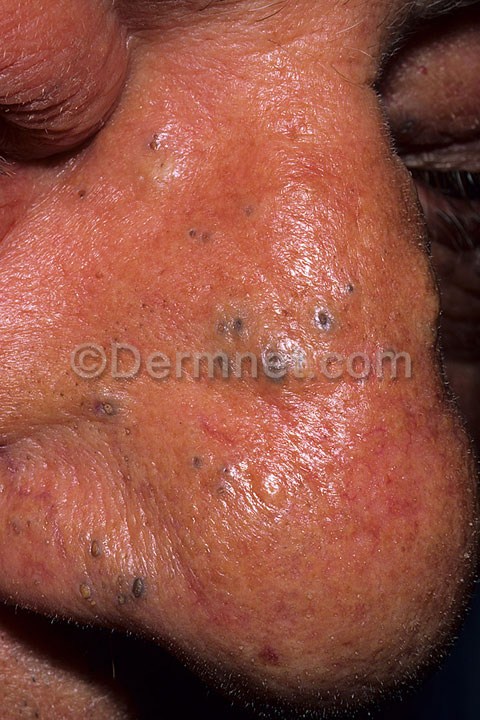
Disease: Light Diseases and Disorders of Pigmentation